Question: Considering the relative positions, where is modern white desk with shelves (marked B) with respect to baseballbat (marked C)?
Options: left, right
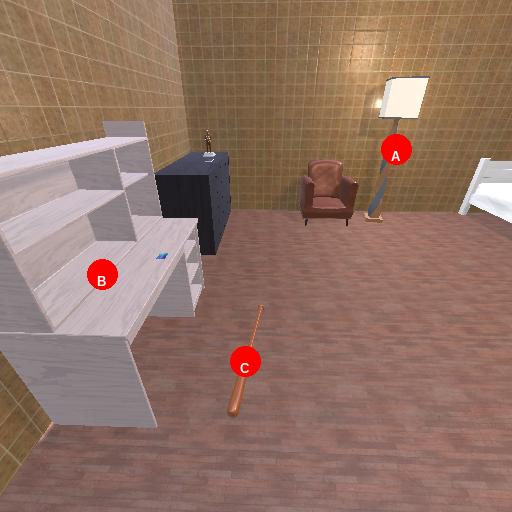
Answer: left